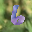
Label: 6